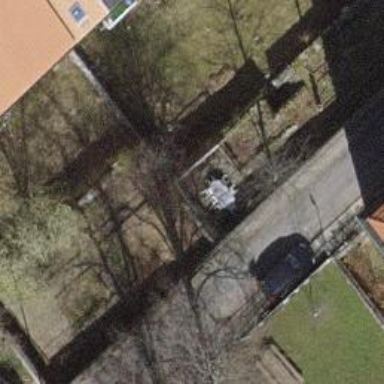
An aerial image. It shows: Fence.